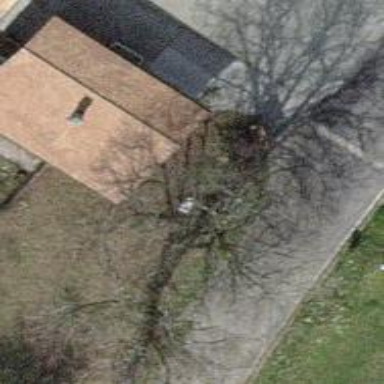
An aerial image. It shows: Deciduous broadleaved tree.